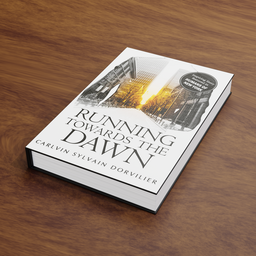
Label: tools